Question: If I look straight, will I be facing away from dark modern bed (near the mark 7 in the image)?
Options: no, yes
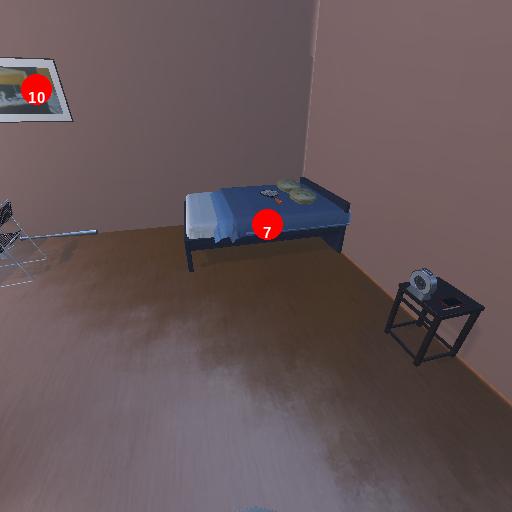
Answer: no